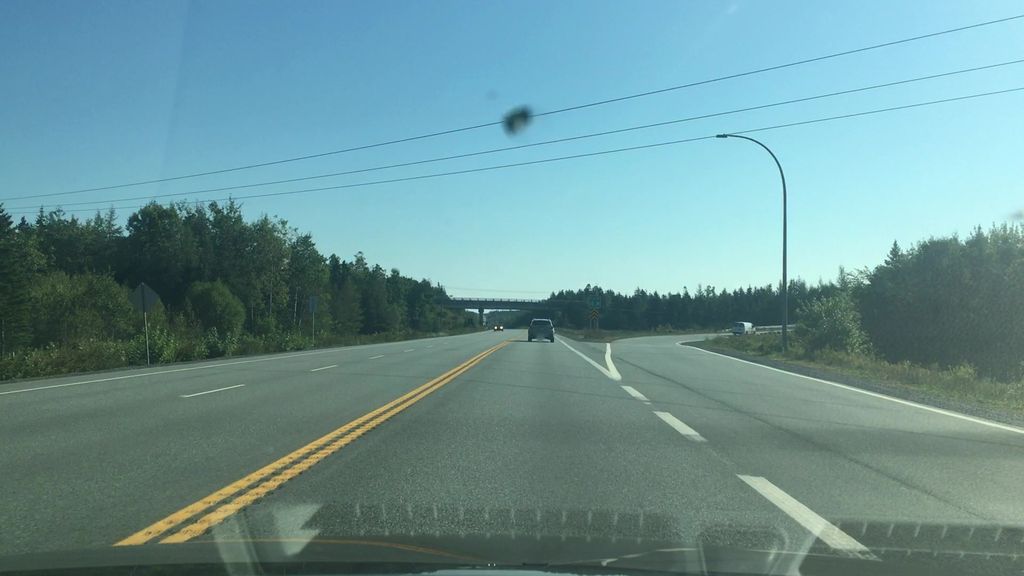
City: halifax